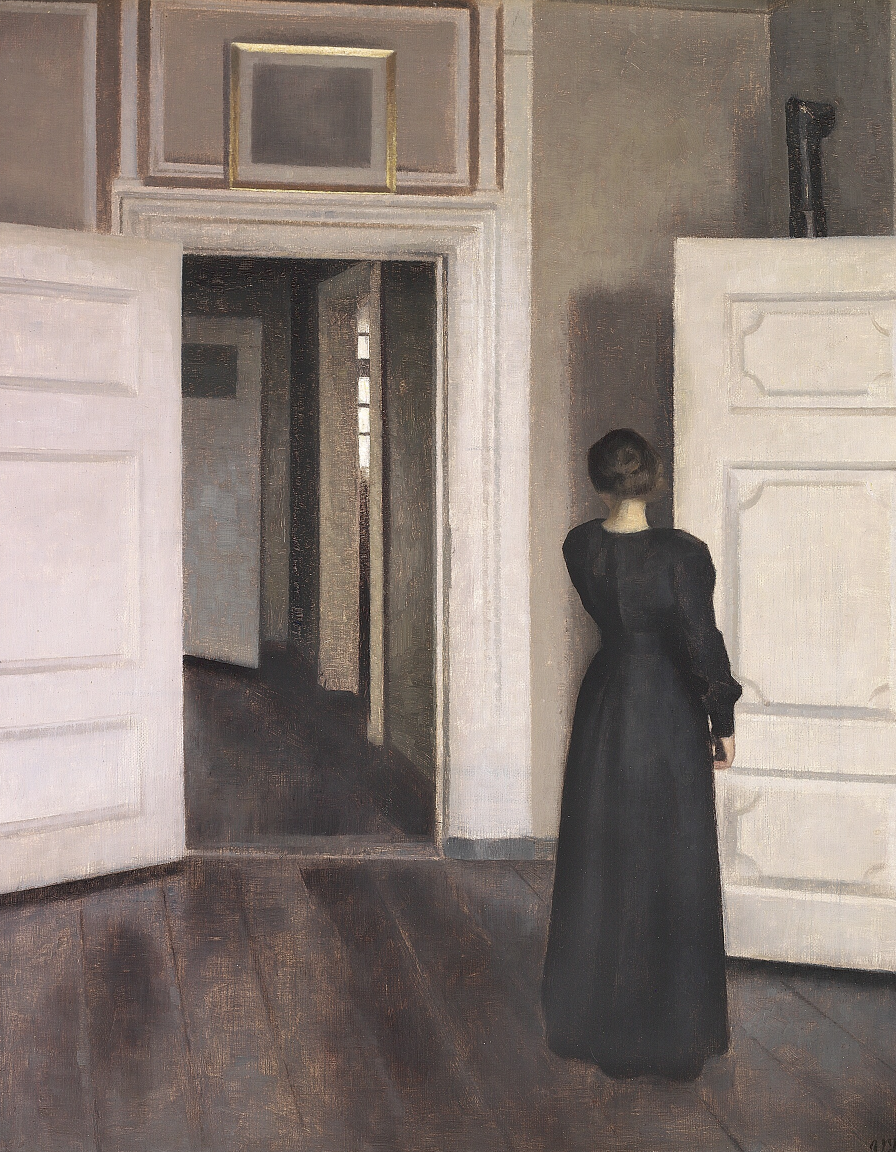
portrait painting, wide, soft diffused light, woman in dark dress seen from behind standing beside white panelled door and open doorway leading to sequence of rooms with distant window, framed picture above doorway dark wooden floors pale walls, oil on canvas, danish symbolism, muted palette